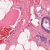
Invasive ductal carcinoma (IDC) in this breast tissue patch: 1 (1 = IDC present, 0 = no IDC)